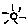
Label: sun